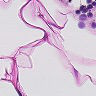
Metastatic tissue present: no